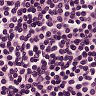
Metastatic tissue present: no